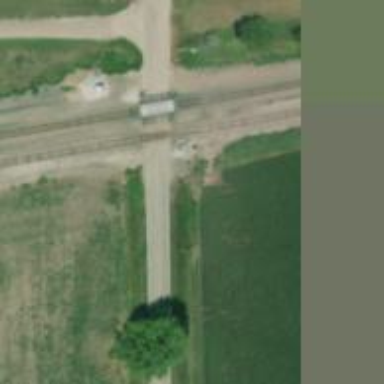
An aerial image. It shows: Level crossing along the railway.